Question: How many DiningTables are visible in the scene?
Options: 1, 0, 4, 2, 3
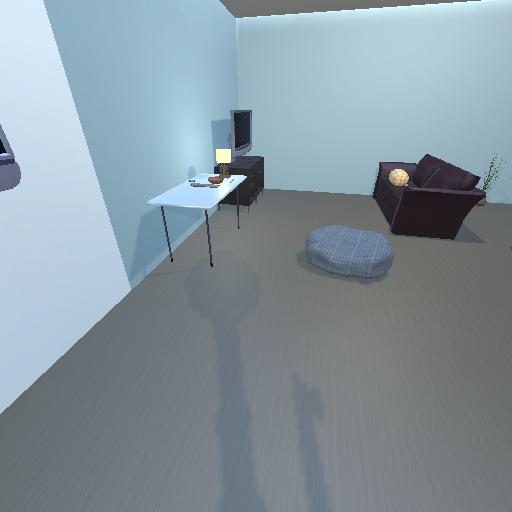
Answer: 1